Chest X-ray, AP view. Patient: 28 years old, sex M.
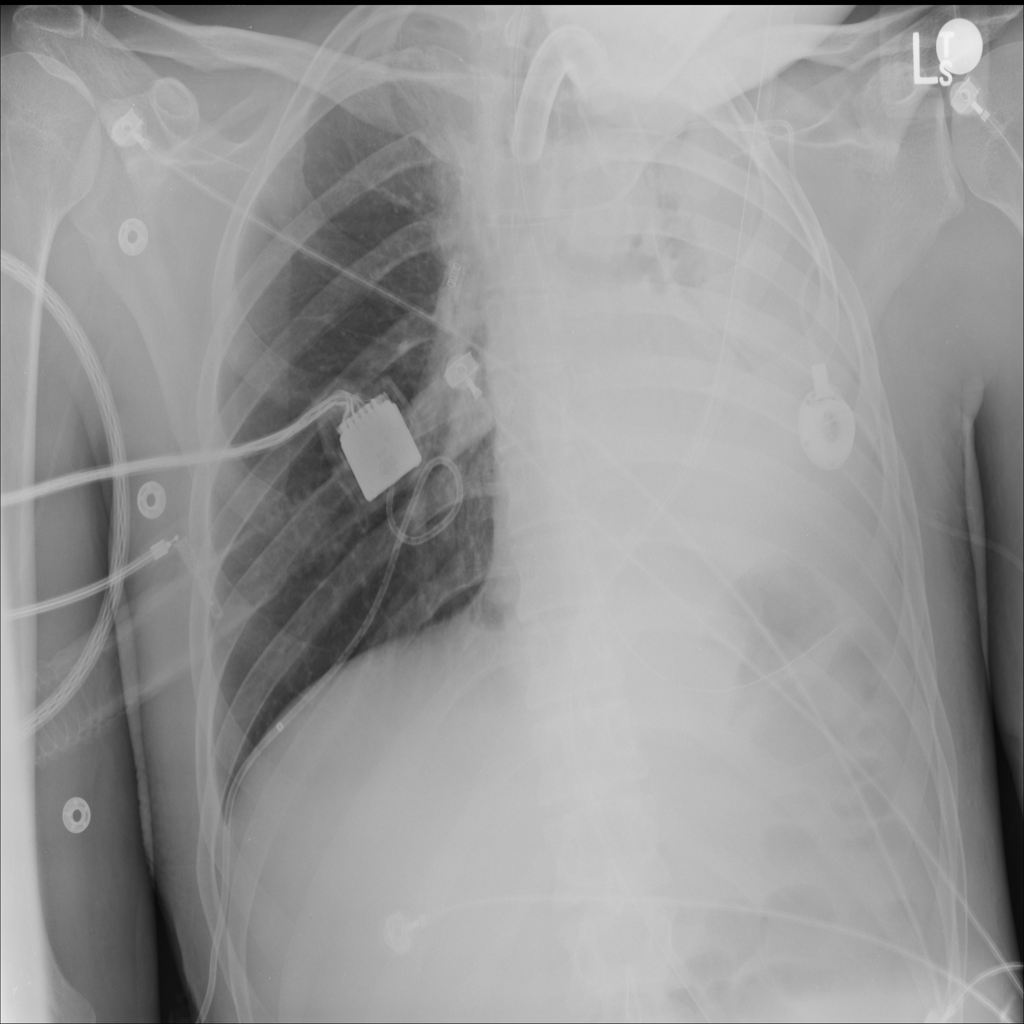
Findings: Consolidation